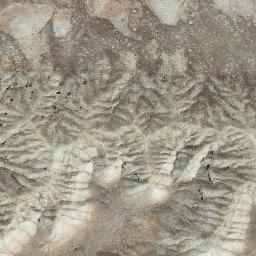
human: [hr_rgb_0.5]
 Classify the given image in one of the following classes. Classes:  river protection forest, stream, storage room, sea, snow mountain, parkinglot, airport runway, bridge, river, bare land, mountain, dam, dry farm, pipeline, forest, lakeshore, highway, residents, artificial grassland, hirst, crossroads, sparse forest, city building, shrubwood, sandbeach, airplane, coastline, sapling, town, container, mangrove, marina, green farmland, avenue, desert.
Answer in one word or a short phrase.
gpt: mountain